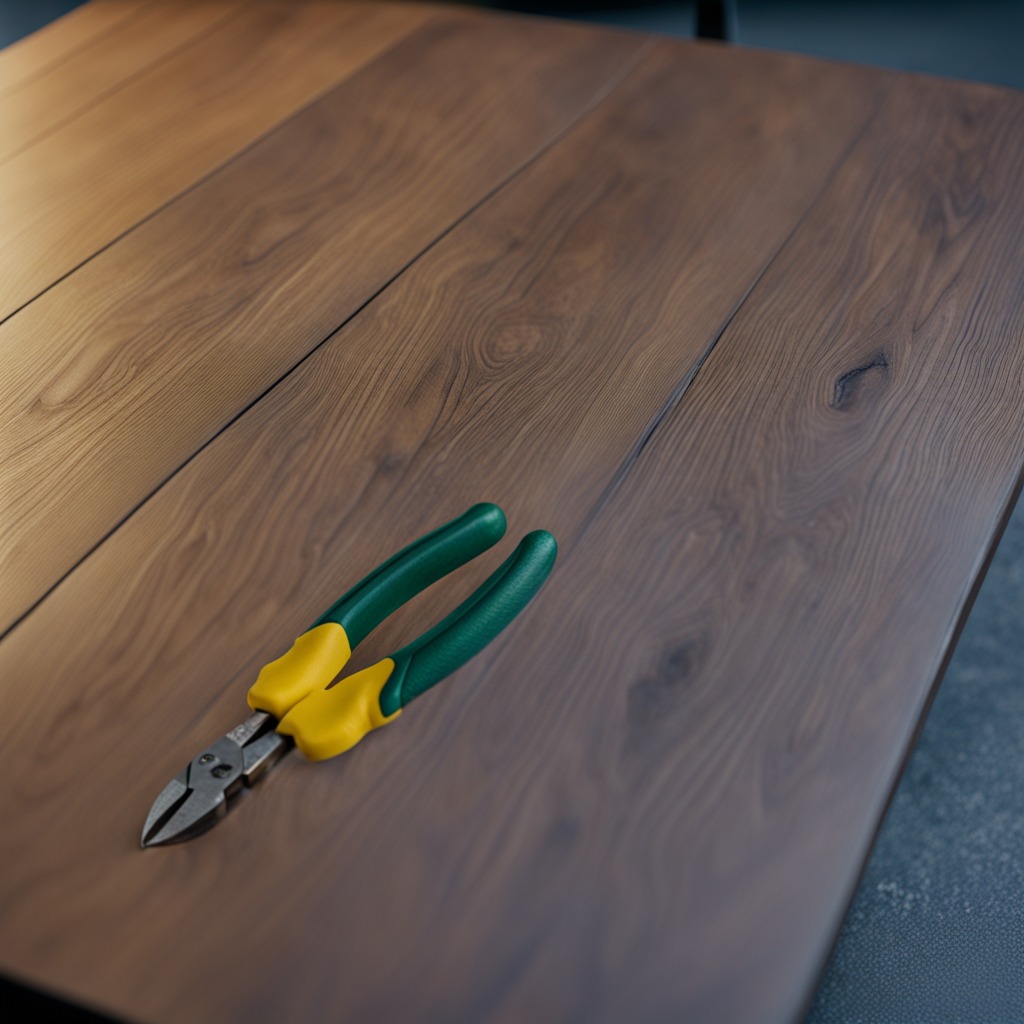
A plier lies on the old table.